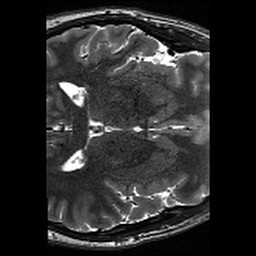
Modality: T2w
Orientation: axial
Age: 24
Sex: male
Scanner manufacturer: siemens
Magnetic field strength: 3 T
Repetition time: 13.15 s
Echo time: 0.082 s